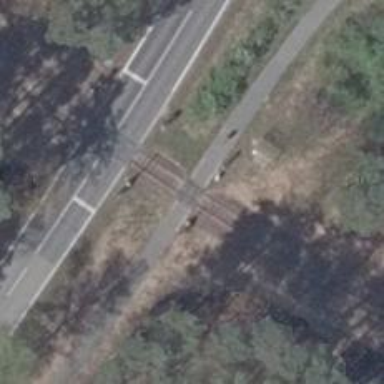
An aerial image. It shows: Railway crossing with lights and barriers.